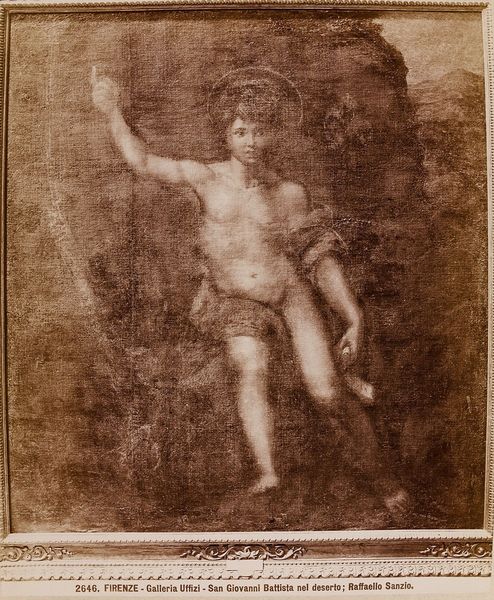
Künstler: Giacomo Brogi
Standort: Hamburg
Institution: Museum für Kunst und Gewerbe Hamburg
Schlagwörter: malerei, johannes, foto, fotografie, photographie, photo, san, lichtbild, battista, kunstgeschichte, giovanni, bildwerke, angewandte und bildende kunst, hessische systematik, schwarzweißpositivverfahren, silbersalzverfahren, schwarzweißfotografie, reproduktionsfotografie, kunstreproduktion, reproduktionsphotographie, kollodiumpapier, kollodium, zelloidinpapier, täufer